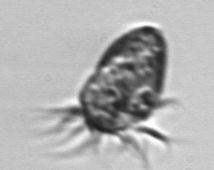
Label: Strombidium_morphotype1